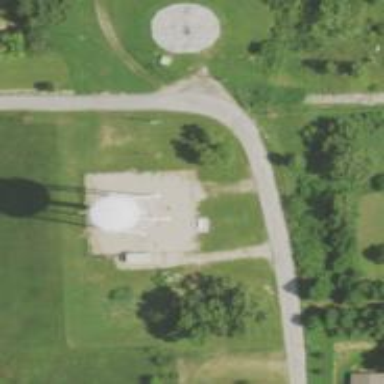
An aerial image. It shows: Water tower that is man-made.